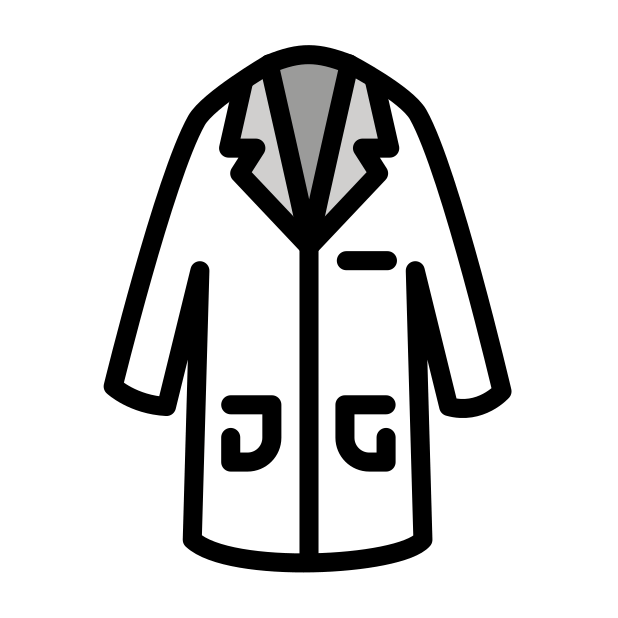
Emoji: 🥼
Name: lab coat
Unicode: 0x1f97c